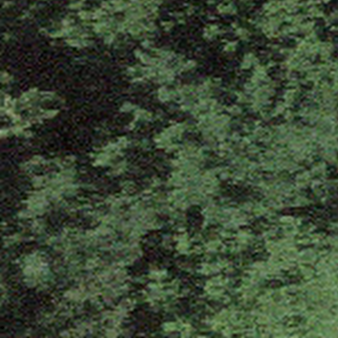
Label: other